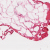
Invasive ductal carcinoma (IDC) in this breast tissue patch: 0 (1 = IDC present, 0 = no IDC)